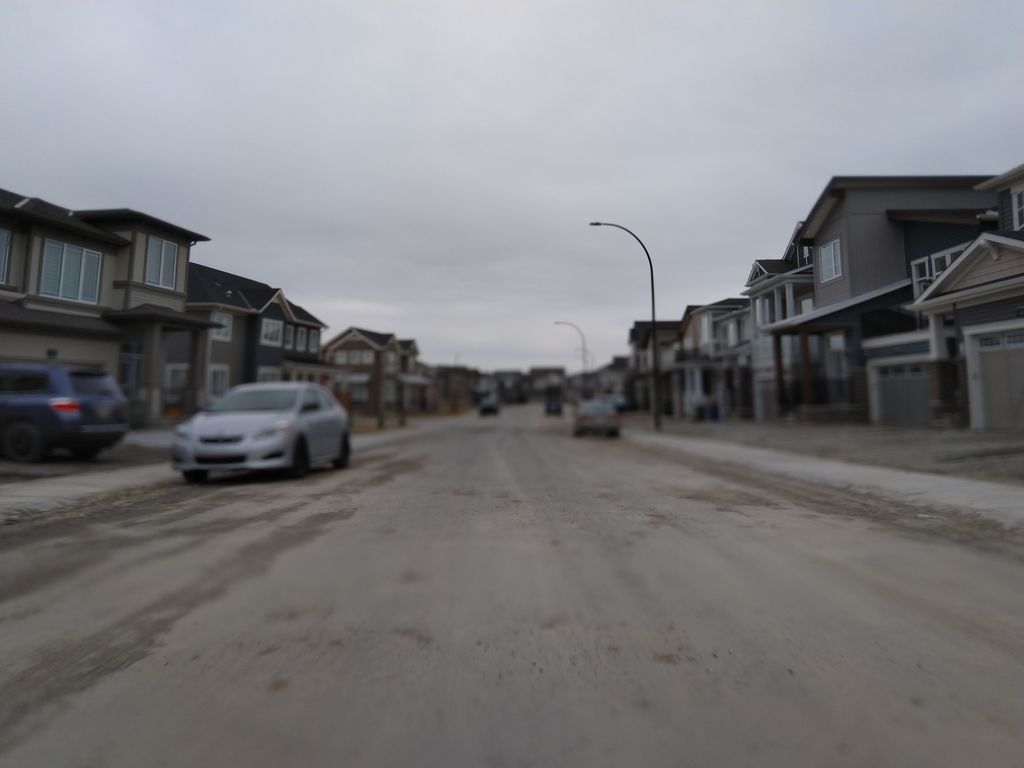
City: calgary